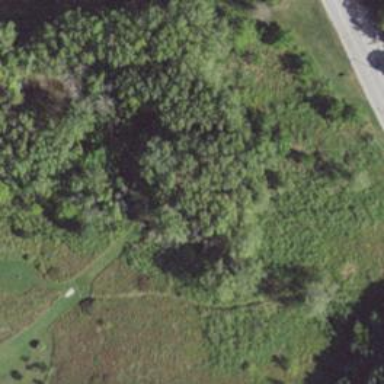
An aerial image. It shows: Disc golf tee area.